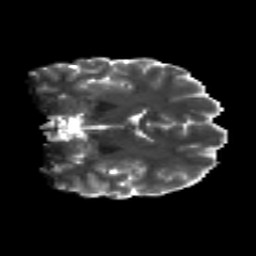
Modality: T2w
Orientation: coronal
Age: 18
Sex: female
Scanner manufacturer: siemens
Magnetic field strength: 3 T
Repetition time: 8.8 s
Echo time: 0.085 s